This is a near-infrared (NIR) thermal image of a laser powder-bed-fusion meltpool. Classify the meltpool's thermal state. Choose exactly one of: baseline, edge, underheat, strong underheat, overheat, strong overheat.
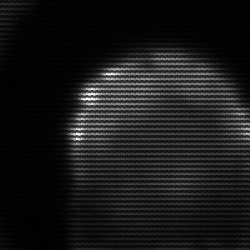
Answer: edge